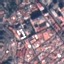
Land use / land cover: Residential